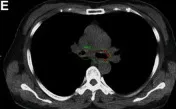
The number and distribution of seeds in plan before placement. (A-G) The seeds distribution and isodose distribution in thoracic computerized tomography (CT) scans.
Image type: radiology (ct)